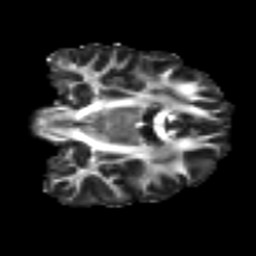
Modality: FA
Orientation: coronal
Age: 21
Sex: female
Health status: ill
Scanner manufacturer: siemens
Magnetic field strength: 3 T
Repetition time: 6.5 s
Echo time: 0.062 s